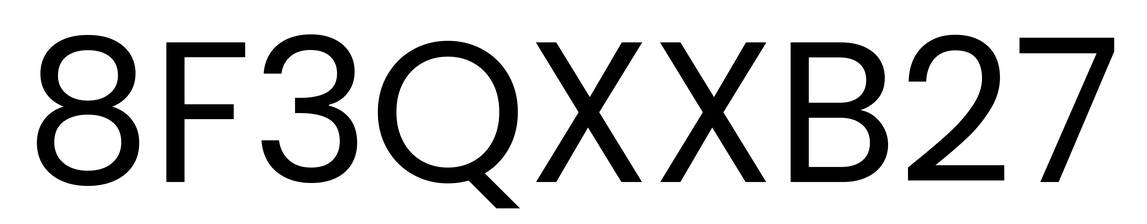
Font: Poppins-Regular